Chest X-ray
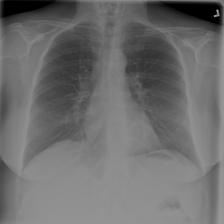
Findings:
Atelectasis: negative
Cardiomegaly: negative
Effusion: negative
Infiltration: negative
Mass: negative
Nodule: negative
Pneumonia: negative
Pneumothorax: negative
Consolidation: negative
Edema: negative
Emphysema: negative
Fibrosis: negative
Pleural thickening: negative
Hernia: negative